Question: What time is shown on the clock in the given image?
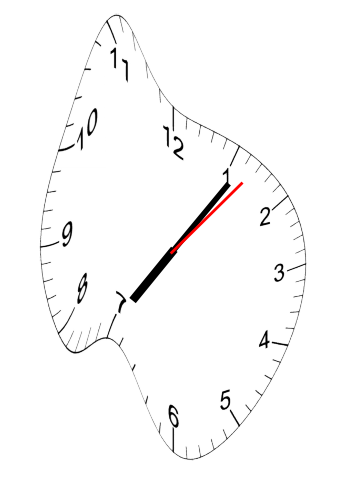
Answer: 07:06:07